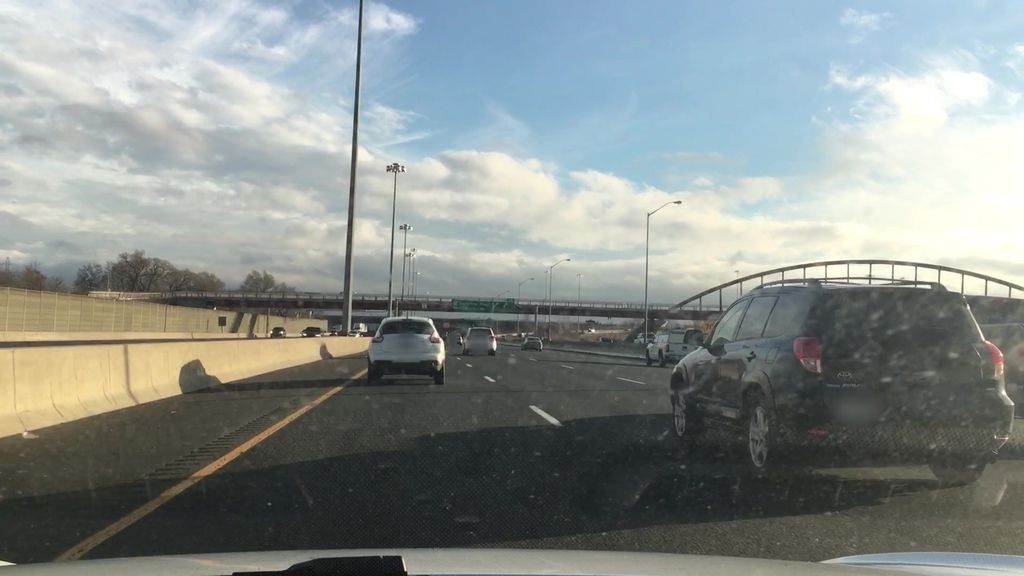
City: hamilton